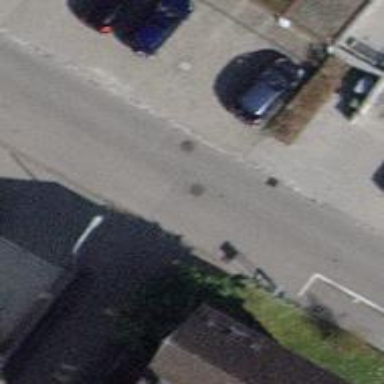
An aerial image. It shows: Residential road with asphalt surface. Sidewalk is present on the left side.